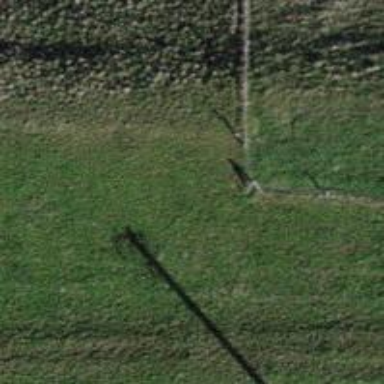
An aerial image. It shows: Minor power line.